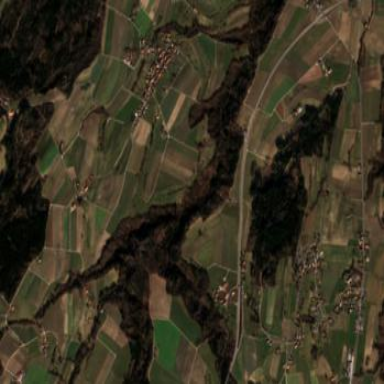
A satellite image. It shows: Picturesque farmland scene.